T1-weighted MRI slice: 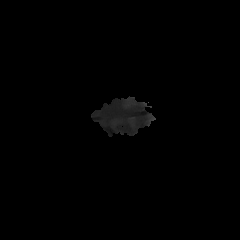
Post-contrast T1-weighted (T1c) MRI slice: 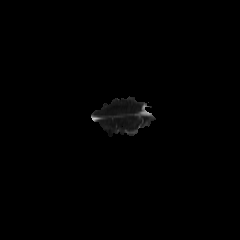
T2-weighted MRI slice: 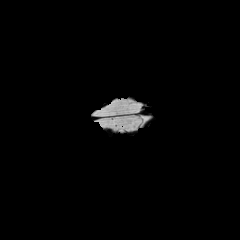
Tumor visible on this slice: no